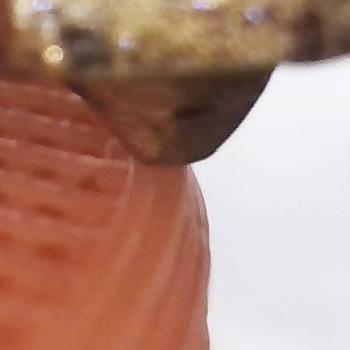
Flow rate: 78%